Question: Assuming a list as below:
'''
Y= [-0.0, -0.0, -0.0, -0.0, -0.0, -0.0, 4.0, 4.0, -0.0, 2.0, -0.0, -0.0, 4.0, -0.0, -0.0, -0.0, -0.0, -0.0, 4.0, 2.0, -0.0, -0.0, -0.0, 4.0, 2.0, 4.0, -0.0, -0.0, -0.0, -0.0, 4.0, -0.0, -0.0, -0.0, -0.0, -0.0, -0.0, -0.0, -0.0, -0.0, -0.0, 4.0, -0.0, -0.0, 2.0, -0.0, -0.0, -0.0, -0.0, -0.0]
'''
How this list could be converted to a matrix for each n number. let's say set n=10, the matrix or array is supposed to look like below:

Cheers,
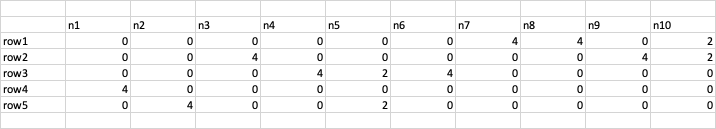
Answer: This should do the job. This creates a lists of list though.
'''
step_size = 10
steps = range(0, len(Y), step_size)
y = [Y[step:step + step_size] for step in steps]
'''
If you want an array:
'''
import numpy as np
n = 10
y = np.array(Y).reshape(-1, n)
'''
Yields:
'''
[[-0. -0. -0. -0. -0. -0. 4. 4. -0. 2.]
[-0. -0. 4. -0. -0. -0. -0. -0. 4. 2.]
[-0. -0. -0. 4. 2. 4. -0. -0. -0. -0.]
[ 4. -0. -0. -0. -0. -0. -0. -0. -0. -0.]
[-0. 4. -0. -0. 2. -0. -0. -0. -0. -0.]]
'''